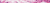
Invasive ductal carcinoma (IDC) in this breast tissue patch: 0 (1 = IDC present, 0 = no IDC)